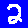
Digit: 2